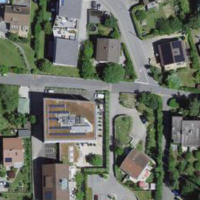
EUNIS habitat code: 55
Species observed at this site:
Prunella vulgaris